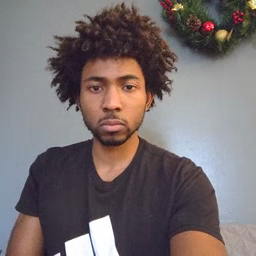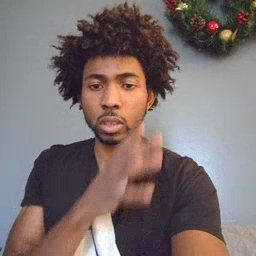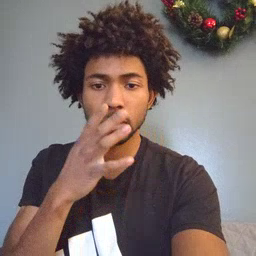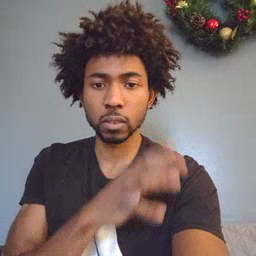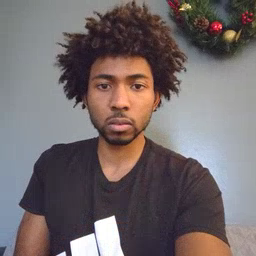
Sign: farm